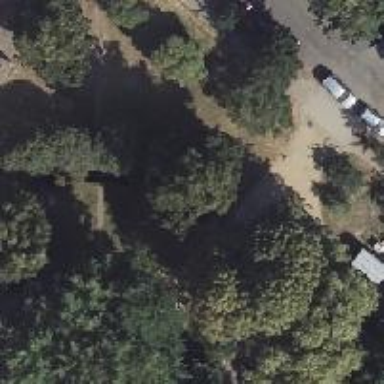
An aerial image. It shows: Deciduous broadleaved tree in park.